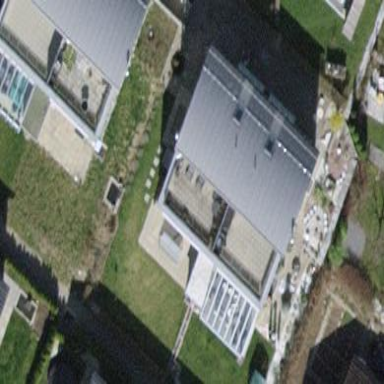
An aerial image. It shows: Semi-detached house with flat roof.